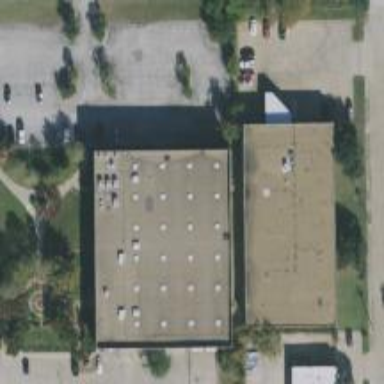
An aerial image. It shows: Commercial building.